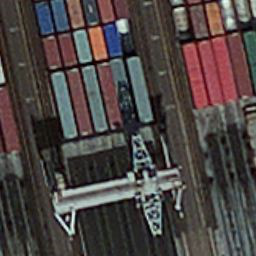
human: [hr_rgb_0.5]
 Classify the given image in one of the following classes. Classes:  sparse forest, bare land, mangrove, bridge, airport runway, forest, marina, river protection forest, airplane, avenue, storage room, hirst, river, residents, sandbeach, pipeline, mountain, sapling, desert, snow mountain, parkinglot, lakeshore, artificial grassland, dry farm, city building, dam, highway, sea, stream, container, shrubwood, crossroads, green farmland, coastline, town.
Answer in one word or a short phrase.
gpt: container